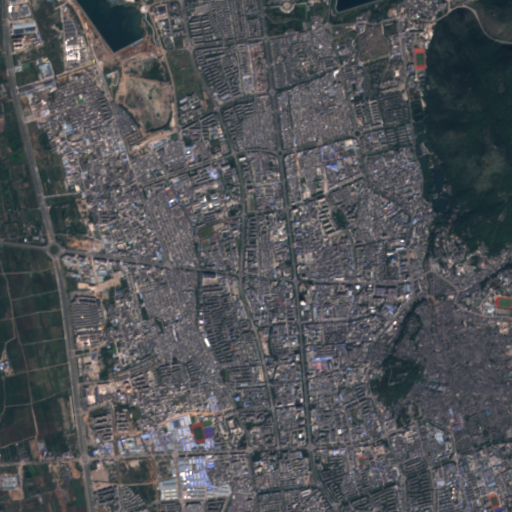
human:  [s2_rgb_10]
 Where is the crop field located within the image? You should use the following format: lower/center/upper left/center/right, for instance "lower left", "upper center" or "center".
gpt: The crop field is located in the lower left of the image.
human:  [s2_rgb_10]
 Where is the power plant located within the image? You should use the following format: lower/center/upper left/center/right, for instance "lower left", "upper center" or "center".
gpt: There is no power plant in the image.